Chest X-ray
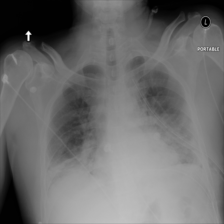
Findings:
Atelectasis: negative
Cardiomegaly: negative
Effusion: negative
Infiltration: negative
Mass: negative
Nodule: negative
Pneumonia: negative
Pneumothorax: negative
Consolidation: negative
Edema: negative
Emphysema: negative
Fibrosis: negative
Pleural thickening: negative
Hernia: negative